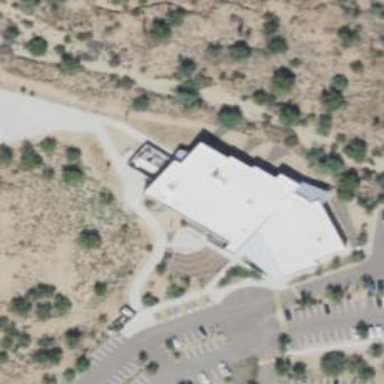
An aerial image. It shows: College building.